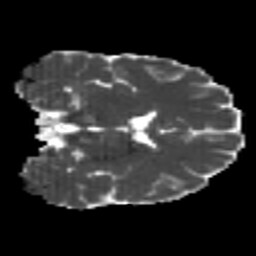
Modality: MD
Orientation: coronal
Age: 26
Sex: male
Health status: healthy
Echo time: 0.074 s